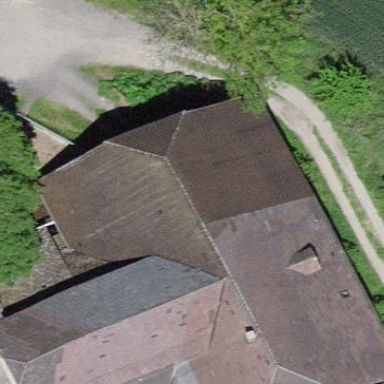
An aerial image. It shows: Farm building.